Question: Very annoying crash with 'StackExchange.Redis' 'SetAdd(key, val)'.
I want to set a set with the programs GUID as a key.
I found (after 3 hours debugging) that 'SetAdd(key, val)' works with some GUID, but crashes with others:
'''
string key = "02639d71-0935-35e8-9d1b-9dd1a2a34629";
const string val = "somevalue";
db.SetAdd(key, val); // <=== Works
key = "02639d71-0935-35e8-9d1b-9dd1a2a34627";
db.SetAdd(key, val); // <=== CRASH @@!!@!@!
'''
The difference is the last character "9" vs "7"
Doesn't 'SetAdd' work with the local GUID as a Key?
Environment: C# .NET 4 Win 8.1 VS2013
Crash message:
'''
An unhandled exception of type 'StackExchange.Redis.RedisServerException' occurred in StackExchange.Redis.dll
Additional information: WRONGTYPE Operation against a key holding the wrong kind of value
'''
The crash point in 'StackExchange.Redis'

...
I tested this Code in LINQPad. It crashes on the same place. The first GUID works, the second doesn't.
It seams that the crash is not due to this is the starting app GUID.
More test with different GUIDs. Only that ending with '7' crashes.
'''
key = "02639d71-0935-35e8-9d1b-9dd1a2a34622";
key = "02639d71-0935-35e8-9d1b-9dd1a2a34623";
key = "02639d71-0935-35e8-9d1b-9dd1a2a34624";
key = "02639d71-0935-35e8-9d1b-9dd1a2a34625";
key = "02639d71-0935-35e8-9d1b-9dd1a2a34626";
key = "02639d71-0935-35e8-9d1b-9dd1a2a34627"; // <= crashes
key = "02639d71-0935-35e8-9d1b-9dd1a2a34628";
key = "02639d71-0935-35e8-9d1b-9dd1a2a34629";
'''
...
'KeyExists', 'StringIncrement', 'StringSet' work well with key = my GUID.
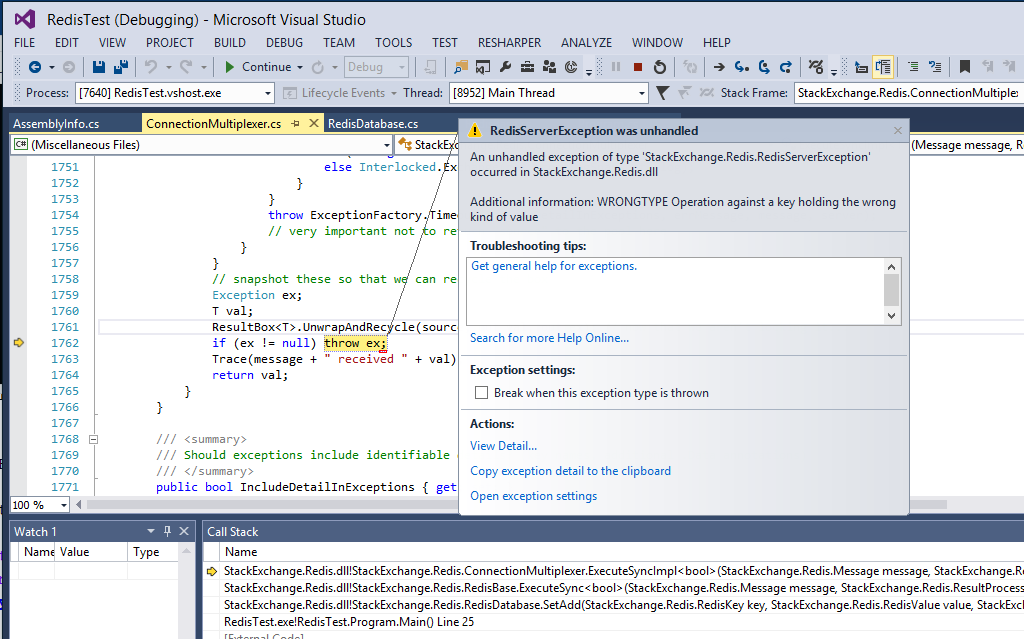
Answer: Redis keys are opaque. That message:
> WRONGTYPE Operation against a key holding the wrong kind of value
simply means that you have previously stored data in that key of a type that isn't a "set". Try (in redis-cli):
'''
TYPE "02639d71-0935-35e8-9d1b-9dd1a2a34627"
'''
which will tell you the data type of the existing data. You can only use 'SADD' if either the key does not exist, or if it exists .